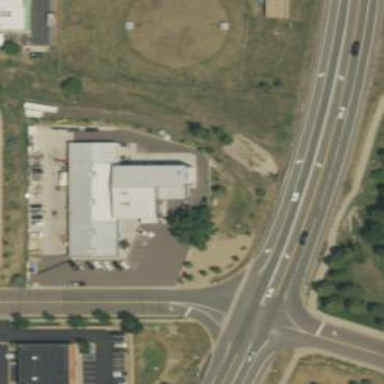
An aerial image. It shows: Building housing car repair shop.